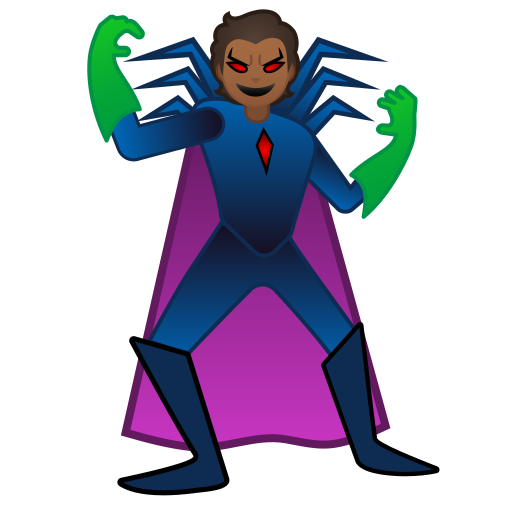
Emoji: 🦹🏾